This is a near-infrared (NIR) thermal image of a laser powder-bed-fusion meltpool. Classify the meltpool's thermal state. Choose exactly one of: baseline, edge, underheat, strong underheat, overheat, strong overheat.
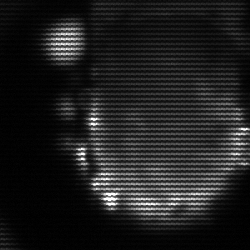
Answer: baseline